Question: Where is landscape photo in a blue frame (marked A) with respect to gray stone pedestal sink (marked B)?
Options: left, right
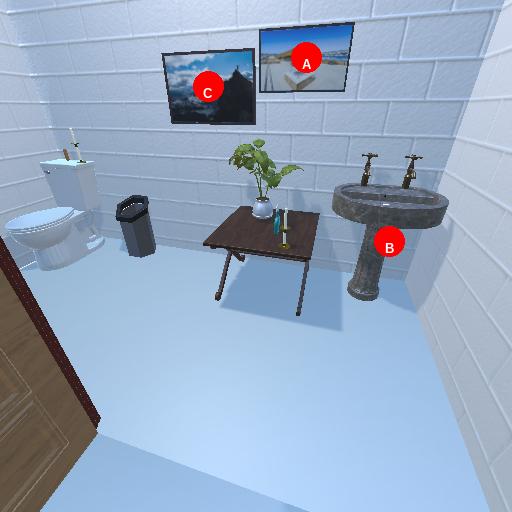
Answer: left